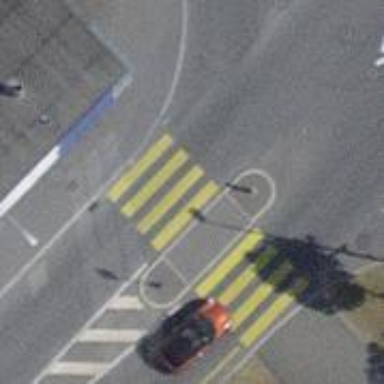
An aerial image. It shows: Uncontrolled zebra crossing with pedestrian island.